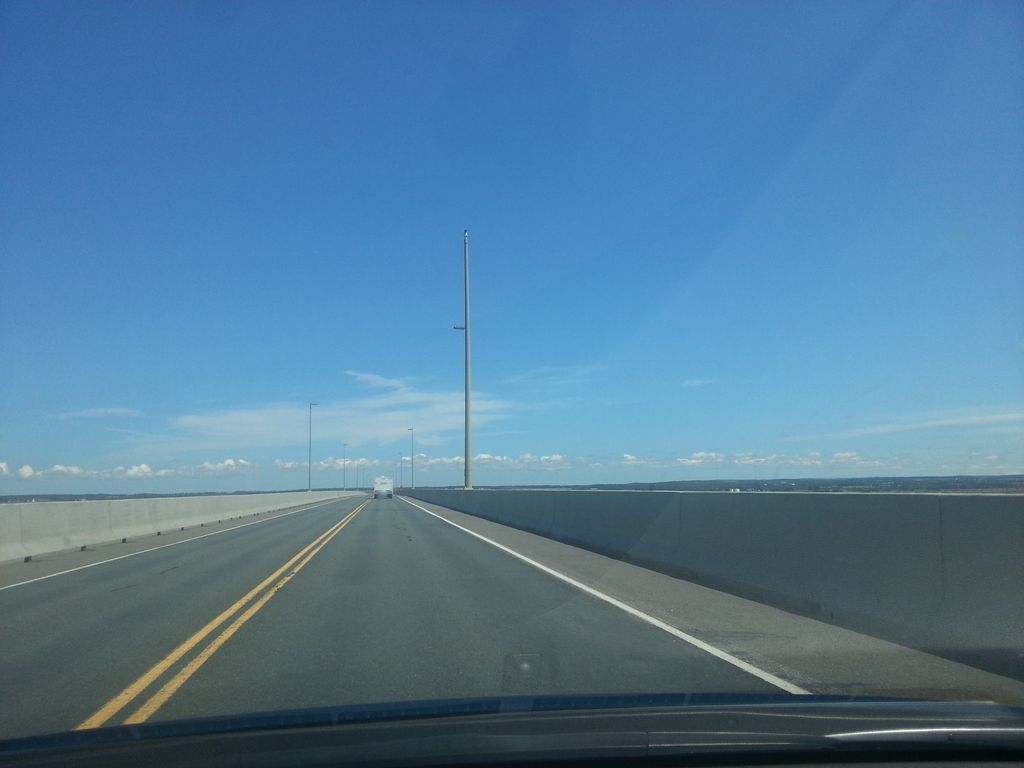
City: charlottetown